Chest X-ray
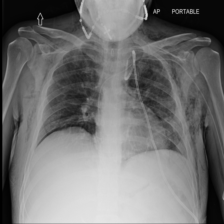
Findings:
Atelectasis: negative
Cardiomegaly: negative
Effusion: negative
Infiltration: negative
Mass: negative
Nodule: negative
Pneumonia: negative
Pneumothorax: negative
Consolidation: negative
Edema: negative
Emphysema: positive
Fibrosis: negative
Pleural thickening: negative
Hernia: negative